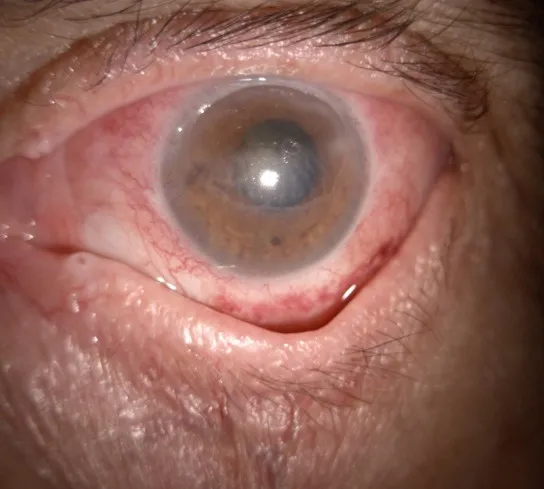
OS absent hypopyon.
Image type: ophthalmic_imaging (slit_lamp_photograph)